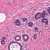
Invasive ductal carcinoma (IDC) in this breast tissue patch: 0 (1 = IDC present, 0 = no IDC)